Aerial crown-view tile of a tropical tree (Barro Colorado Island, Panama), acquired 20240611:
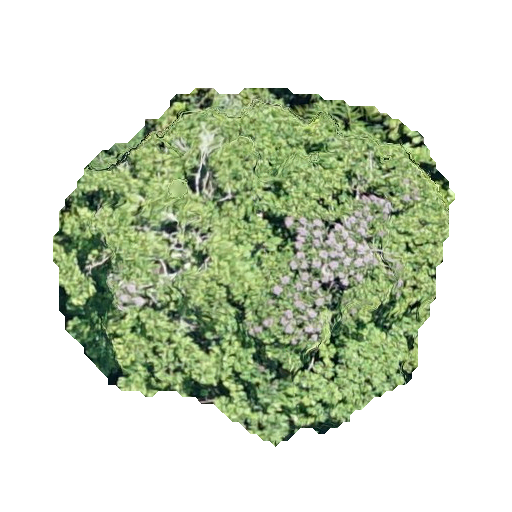
Species: Dipteryx oleifera
GBIF accepted scientific name: Dipteryx oleifera
Crown area: 165.416 m²